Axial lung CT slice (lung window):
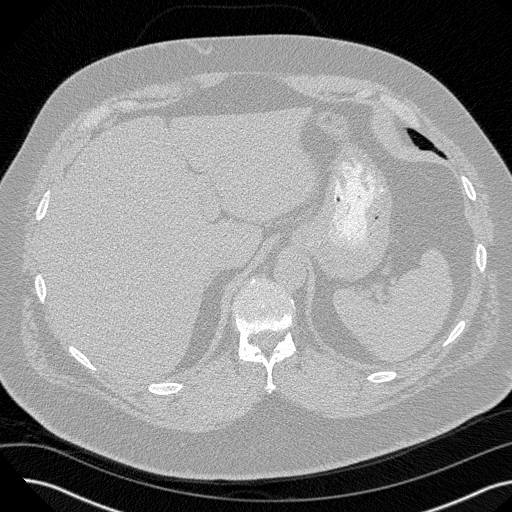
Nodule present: no